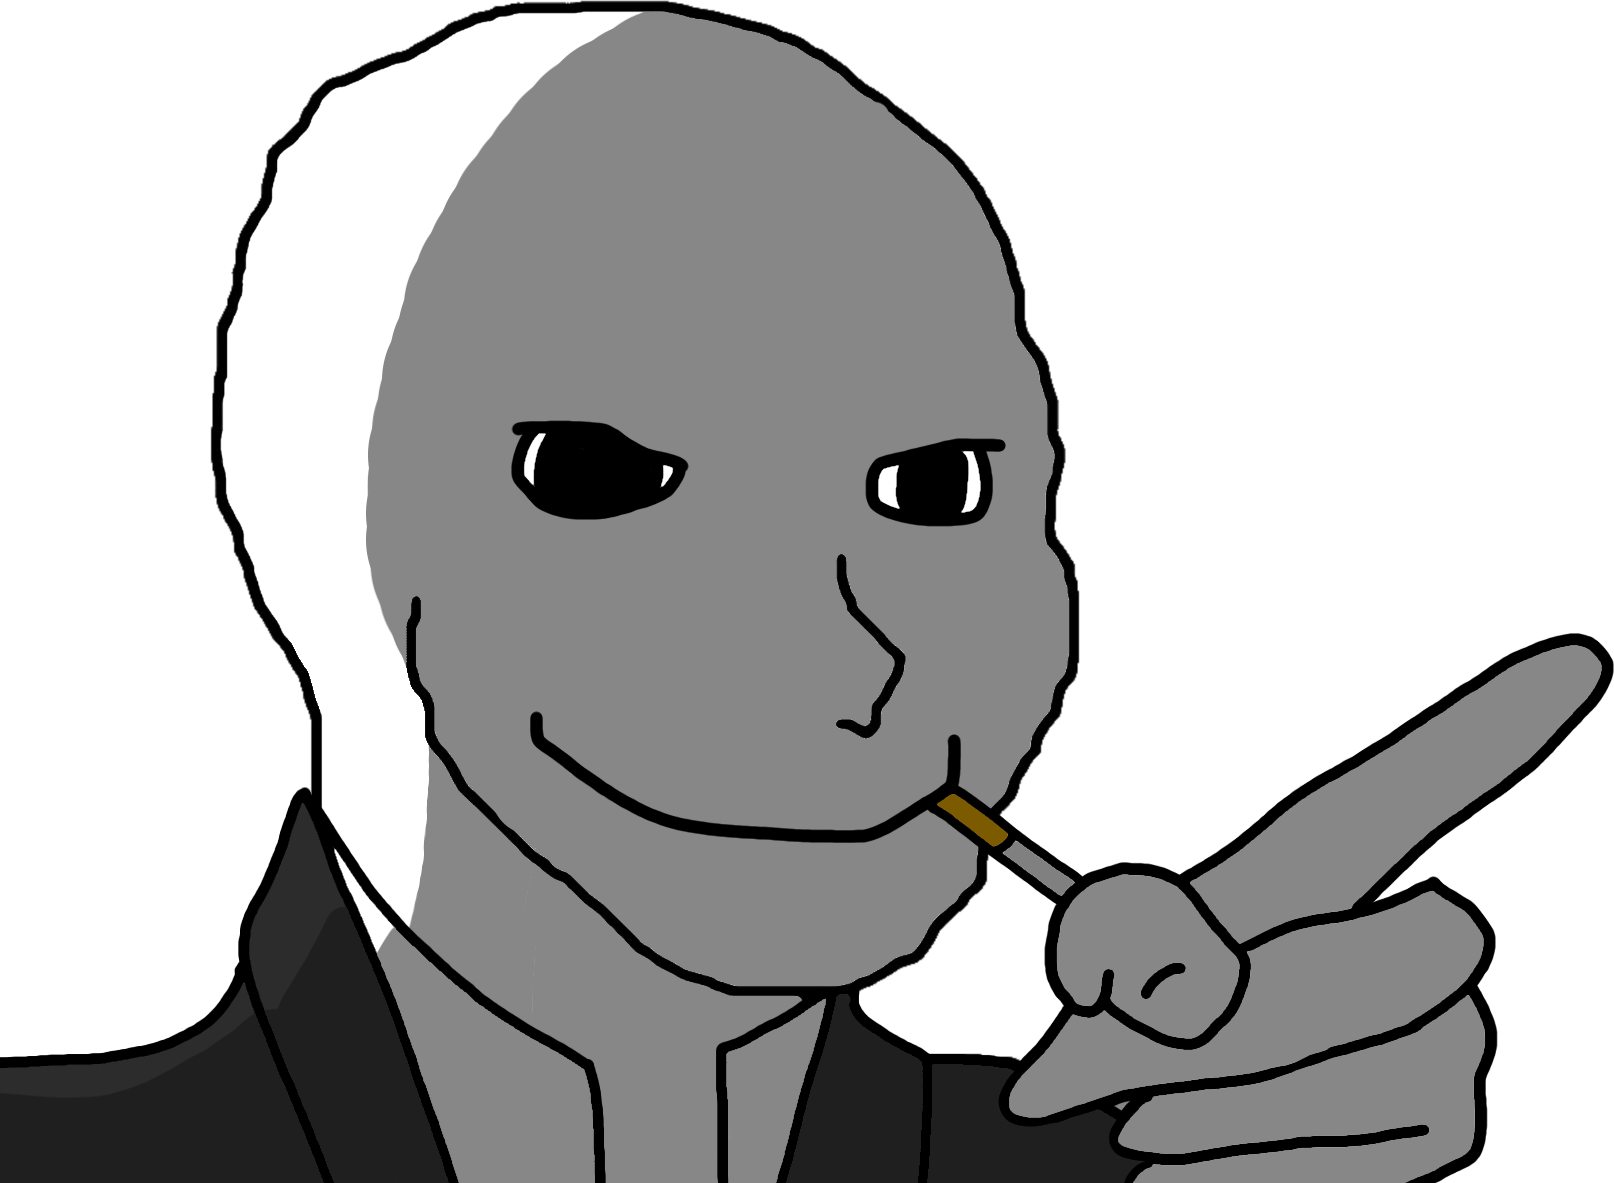
Label: 5_Oomer